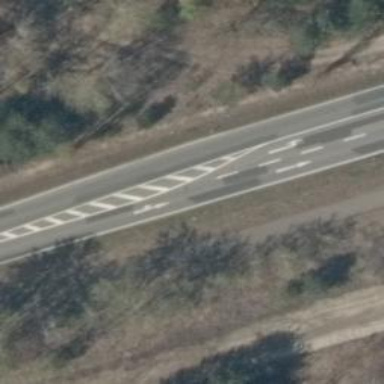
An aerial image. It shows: Secondary road with asphalt surface.